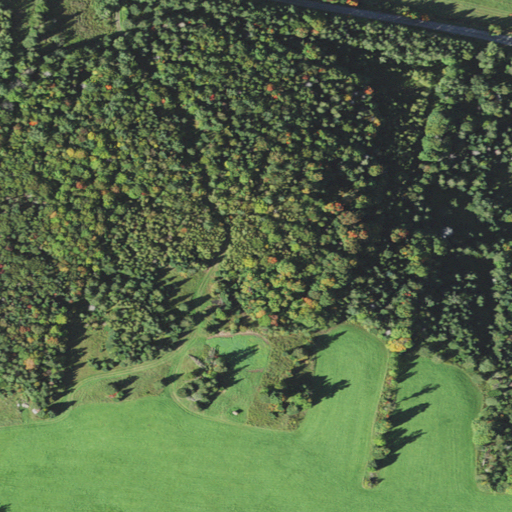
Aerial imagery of mountain in Vermont named Page Hill containing mixed forest, deciduous forest, grassland, pasture, evergreen forest, low intensity development, and open development